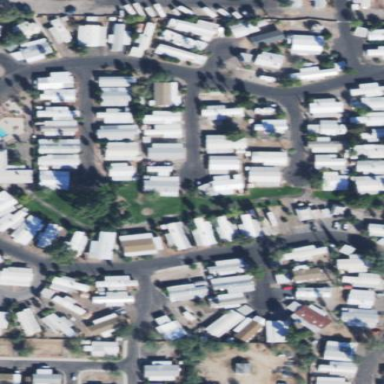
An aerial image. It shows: Residential area known as trailer park.